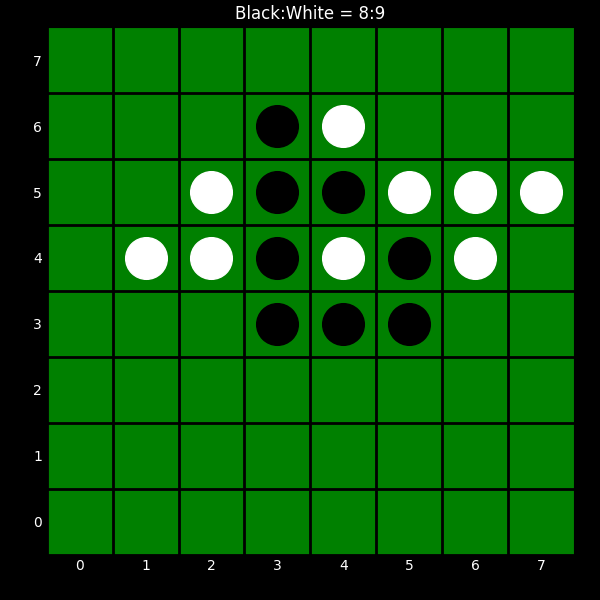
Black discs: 8
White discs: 9